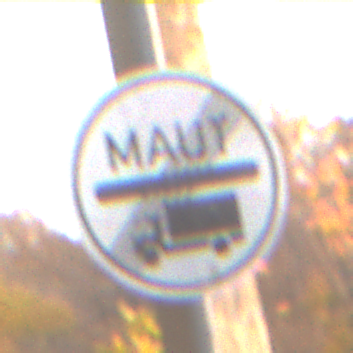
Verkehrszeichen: EndeMautpflicht
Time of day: SunriseSunset
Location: Roofed (Suburban)
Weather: Clear
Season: NotSpecified
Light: Natural